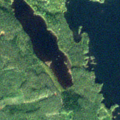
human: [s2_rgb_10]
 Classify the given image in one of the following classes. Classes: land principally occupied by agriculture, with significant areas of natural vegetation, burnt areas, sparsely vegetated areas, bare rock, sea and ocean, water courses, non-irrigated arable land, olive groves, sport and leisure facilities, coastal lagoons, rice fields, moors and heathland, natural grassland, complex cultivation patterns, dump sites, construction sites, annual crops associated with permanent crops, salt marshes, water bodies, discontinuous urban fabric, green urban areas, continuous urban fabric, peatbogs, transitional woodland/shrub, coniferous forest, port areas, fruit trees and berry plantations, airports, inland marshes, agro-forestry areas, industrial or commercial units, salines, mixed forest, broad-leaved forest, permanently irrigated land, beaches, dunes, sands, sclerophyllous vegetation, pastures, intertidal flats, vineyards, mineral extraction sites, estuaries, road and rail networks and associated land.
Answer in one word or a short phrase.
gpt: coniferous forest, water bodies